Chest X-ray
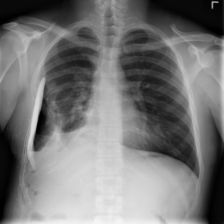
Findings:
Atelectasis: negative
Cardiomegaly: negative
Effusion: negative
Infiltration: negative
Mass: negative
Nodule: negative
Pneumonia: negative
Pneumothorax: negative
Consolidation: negative
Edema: negative
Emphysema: negative
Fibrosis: negative
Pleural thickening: negative
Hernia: negative